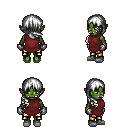
a pixel art fantasy rpg character, female body template, orc, green skin, maroon tunic, gold greaves, white right-swept hairstyle, metal gloves, white slippers, four views (front, back, left, right), 2x2 character sprite sheet, small pixel art, hard edges, no anti-aliasing